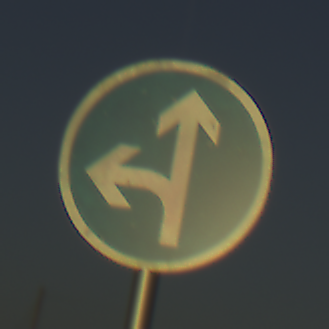
Verkehrszeichen: VorgeschriebeneFahrtrichtungGeradeausOderLinks
Umgebung: Outdoor, RoadRail
Tageszeit: SunriseSunset
Wetter: Clear
Licht: Natural
Jahreszeit: NotSpecified
Kontrast: HighContrast